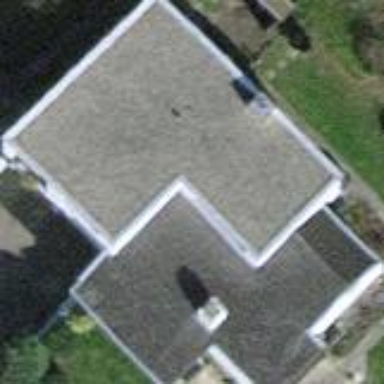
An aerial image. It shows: Detached building.